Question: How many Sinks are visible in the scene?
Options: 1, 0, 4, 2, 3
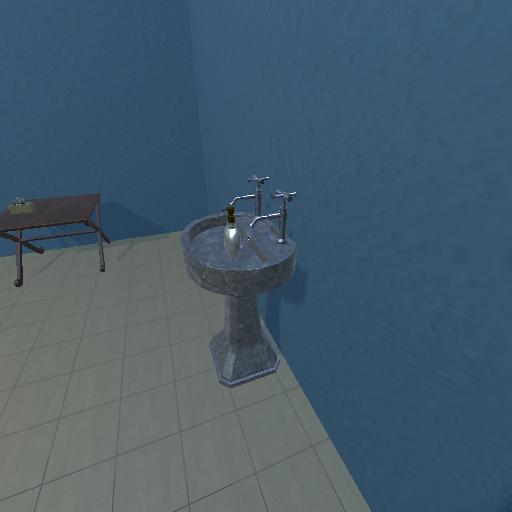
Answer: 1